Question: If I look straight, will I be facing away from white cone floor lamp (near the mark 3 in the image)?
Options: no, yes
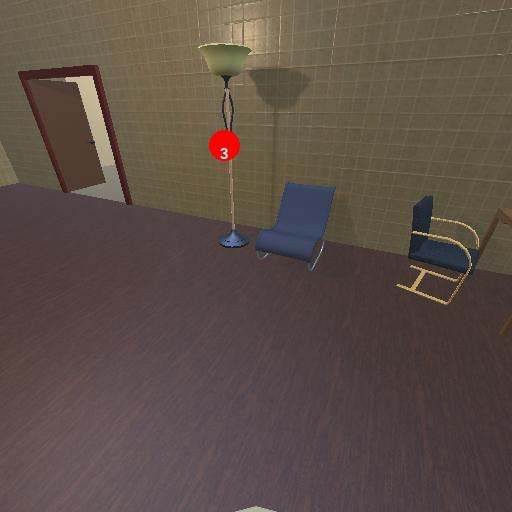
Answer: no